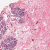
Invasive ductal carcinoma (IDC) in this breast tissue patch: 0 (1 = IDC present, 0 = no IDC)